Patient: sex F, age 77
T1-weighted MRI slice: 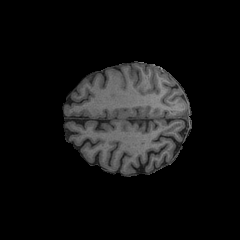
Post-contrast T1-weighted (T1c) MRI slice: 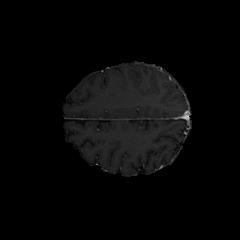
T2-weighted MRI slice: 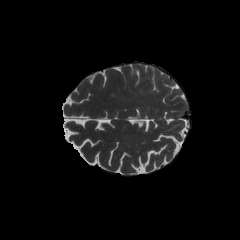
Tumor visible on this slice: yes
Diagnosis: Glioblastoma, IDH-wildtype
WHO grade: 4